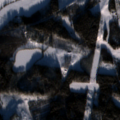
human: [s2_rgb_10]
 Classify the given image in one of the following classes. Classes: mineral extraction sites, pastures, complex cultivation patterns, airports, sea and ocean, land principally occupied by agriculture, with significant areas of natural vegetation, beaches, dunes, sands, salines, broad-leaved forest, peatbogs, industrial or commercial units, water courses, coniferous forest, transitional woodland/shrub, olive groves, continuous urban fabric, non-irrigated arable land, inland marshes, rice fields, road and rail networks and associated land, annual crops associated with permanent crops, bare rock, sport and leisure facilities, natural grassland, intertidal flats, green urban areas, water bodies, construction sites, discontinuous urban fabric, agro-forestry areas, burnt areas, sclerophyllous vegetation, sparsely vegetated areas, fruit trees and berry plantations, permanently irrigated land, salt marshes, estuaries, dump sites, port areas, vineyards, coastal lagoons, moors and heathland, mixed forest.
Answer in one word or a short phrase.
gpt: non-irrigated arable land, land principally occupied by agriculture, with significant areas of natural vegetation, mixed forest, transitional woodland/shrub